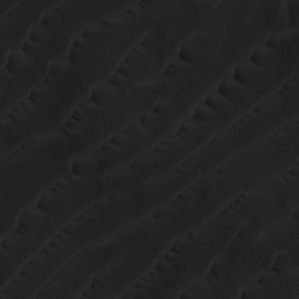
Label: non_frost